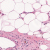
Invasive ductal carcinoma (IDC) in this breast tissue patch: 0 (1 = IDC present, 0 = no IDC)